Question: How do I solve this error that occurs after assigning a record to another user

> Server Is BusyThe record was saved. However, the data could not be displayed because
the server is busy. Click Try Again to try to display the data now, or
click Cancel to continue to work. If you click Cancel, you can try
opening the record later.
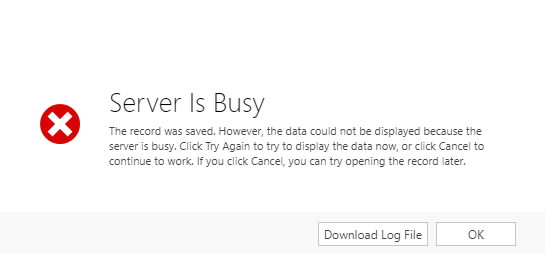
Answer: When the security role of the old owner is just having user-level read access, this error will be thrown - since that record is owned by the new owner after the Assign operation.
> The error message is bit incorrect here. The error was because the user had User Level Read Access to the record or (Entity to be specific) and on saving the record, we had one of our real-time workflow being triggered which was assigning this record to another user. And on assignment, the record being getting assigned to another user, the user who had created\saved the record was losing the access to it.
<URL>